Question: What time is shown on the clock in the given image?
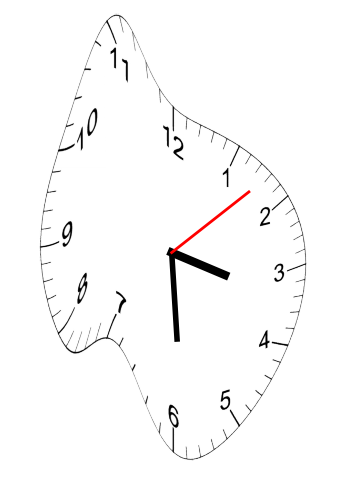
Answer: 03:29:08